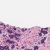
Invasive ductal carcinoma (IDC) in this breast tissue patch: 0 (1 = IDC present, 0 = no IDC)